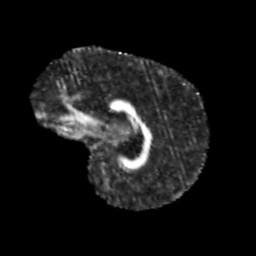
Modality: FA
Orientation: sagittal
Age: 12
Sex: male
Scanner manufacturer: siemens
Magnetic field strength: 3 T
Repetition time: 3.8 s
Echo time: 0.07 s